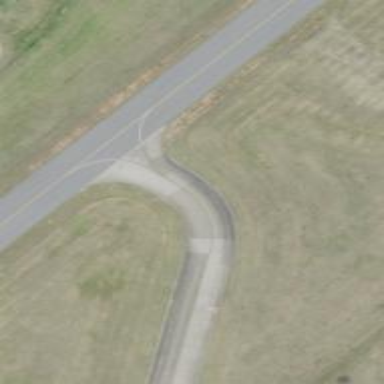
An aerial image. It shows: View of taxiway at the airport.